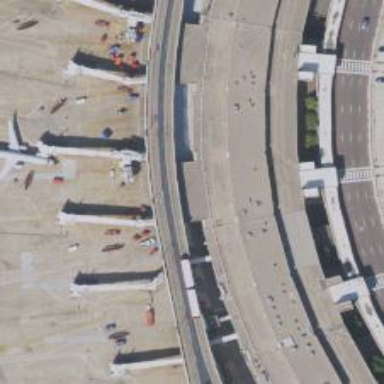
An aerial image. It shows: Airport gate.